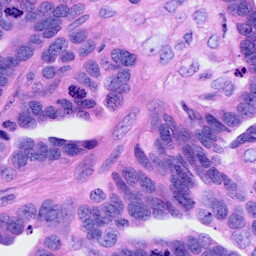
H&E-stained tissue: Ovarian